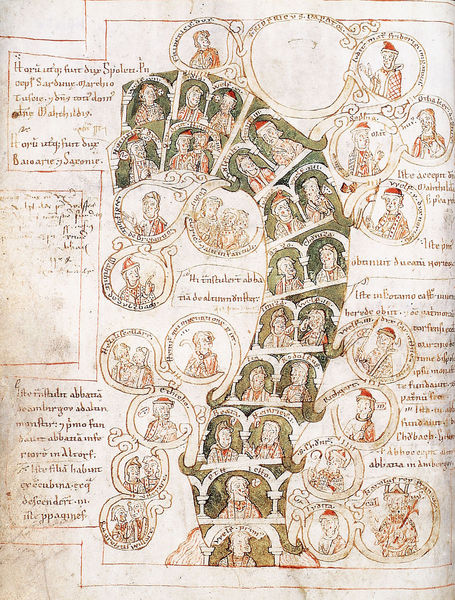
Titel: Welfenchronik
Standort: Herkunftsort: Weingarten (EU - D - BW)
Institution: Fulda, Hessische Landesbibliothek
Schlagwörter: kopf, weiß, grün, menschen, braun, köpfe, schwarz, säulen, rot, beige, rund, schrift, bilder, papier, kartusche, foto, fotografie, bögen, buch, porträts, seite, illustration, text, buchstaben, namen, buchseite, mittelalter, büsten, zeichung, paare, anmerkungen, buchmalerei, fragezeichen, chronologie, mittelaler